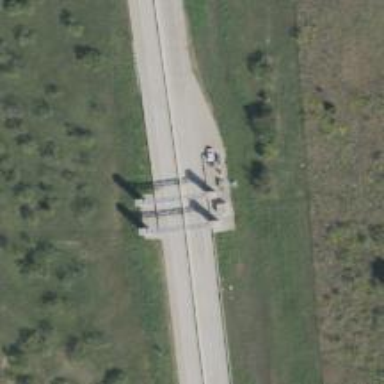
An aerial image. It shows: Toll gantry on the road.